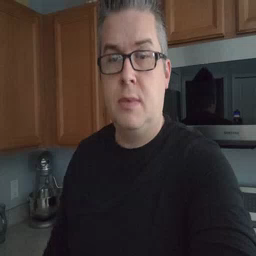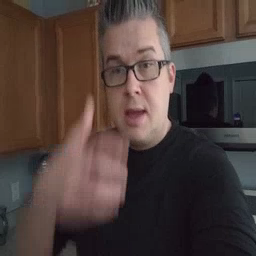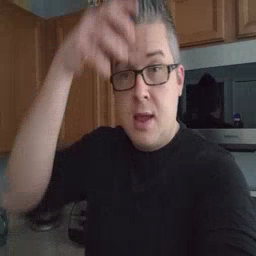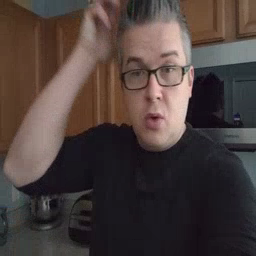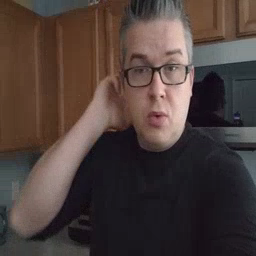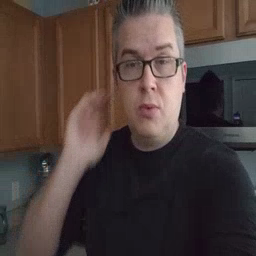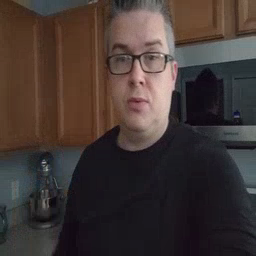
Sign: lion